Field crop: tomato
Growth stage: 2
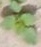
Species: solanum